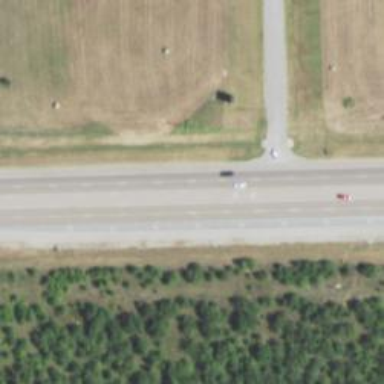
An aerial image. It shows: Asphalt road classified as trunk highway.